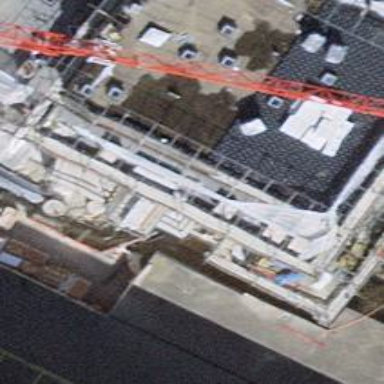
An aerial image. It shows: Surveillance system is in place.